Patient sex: F
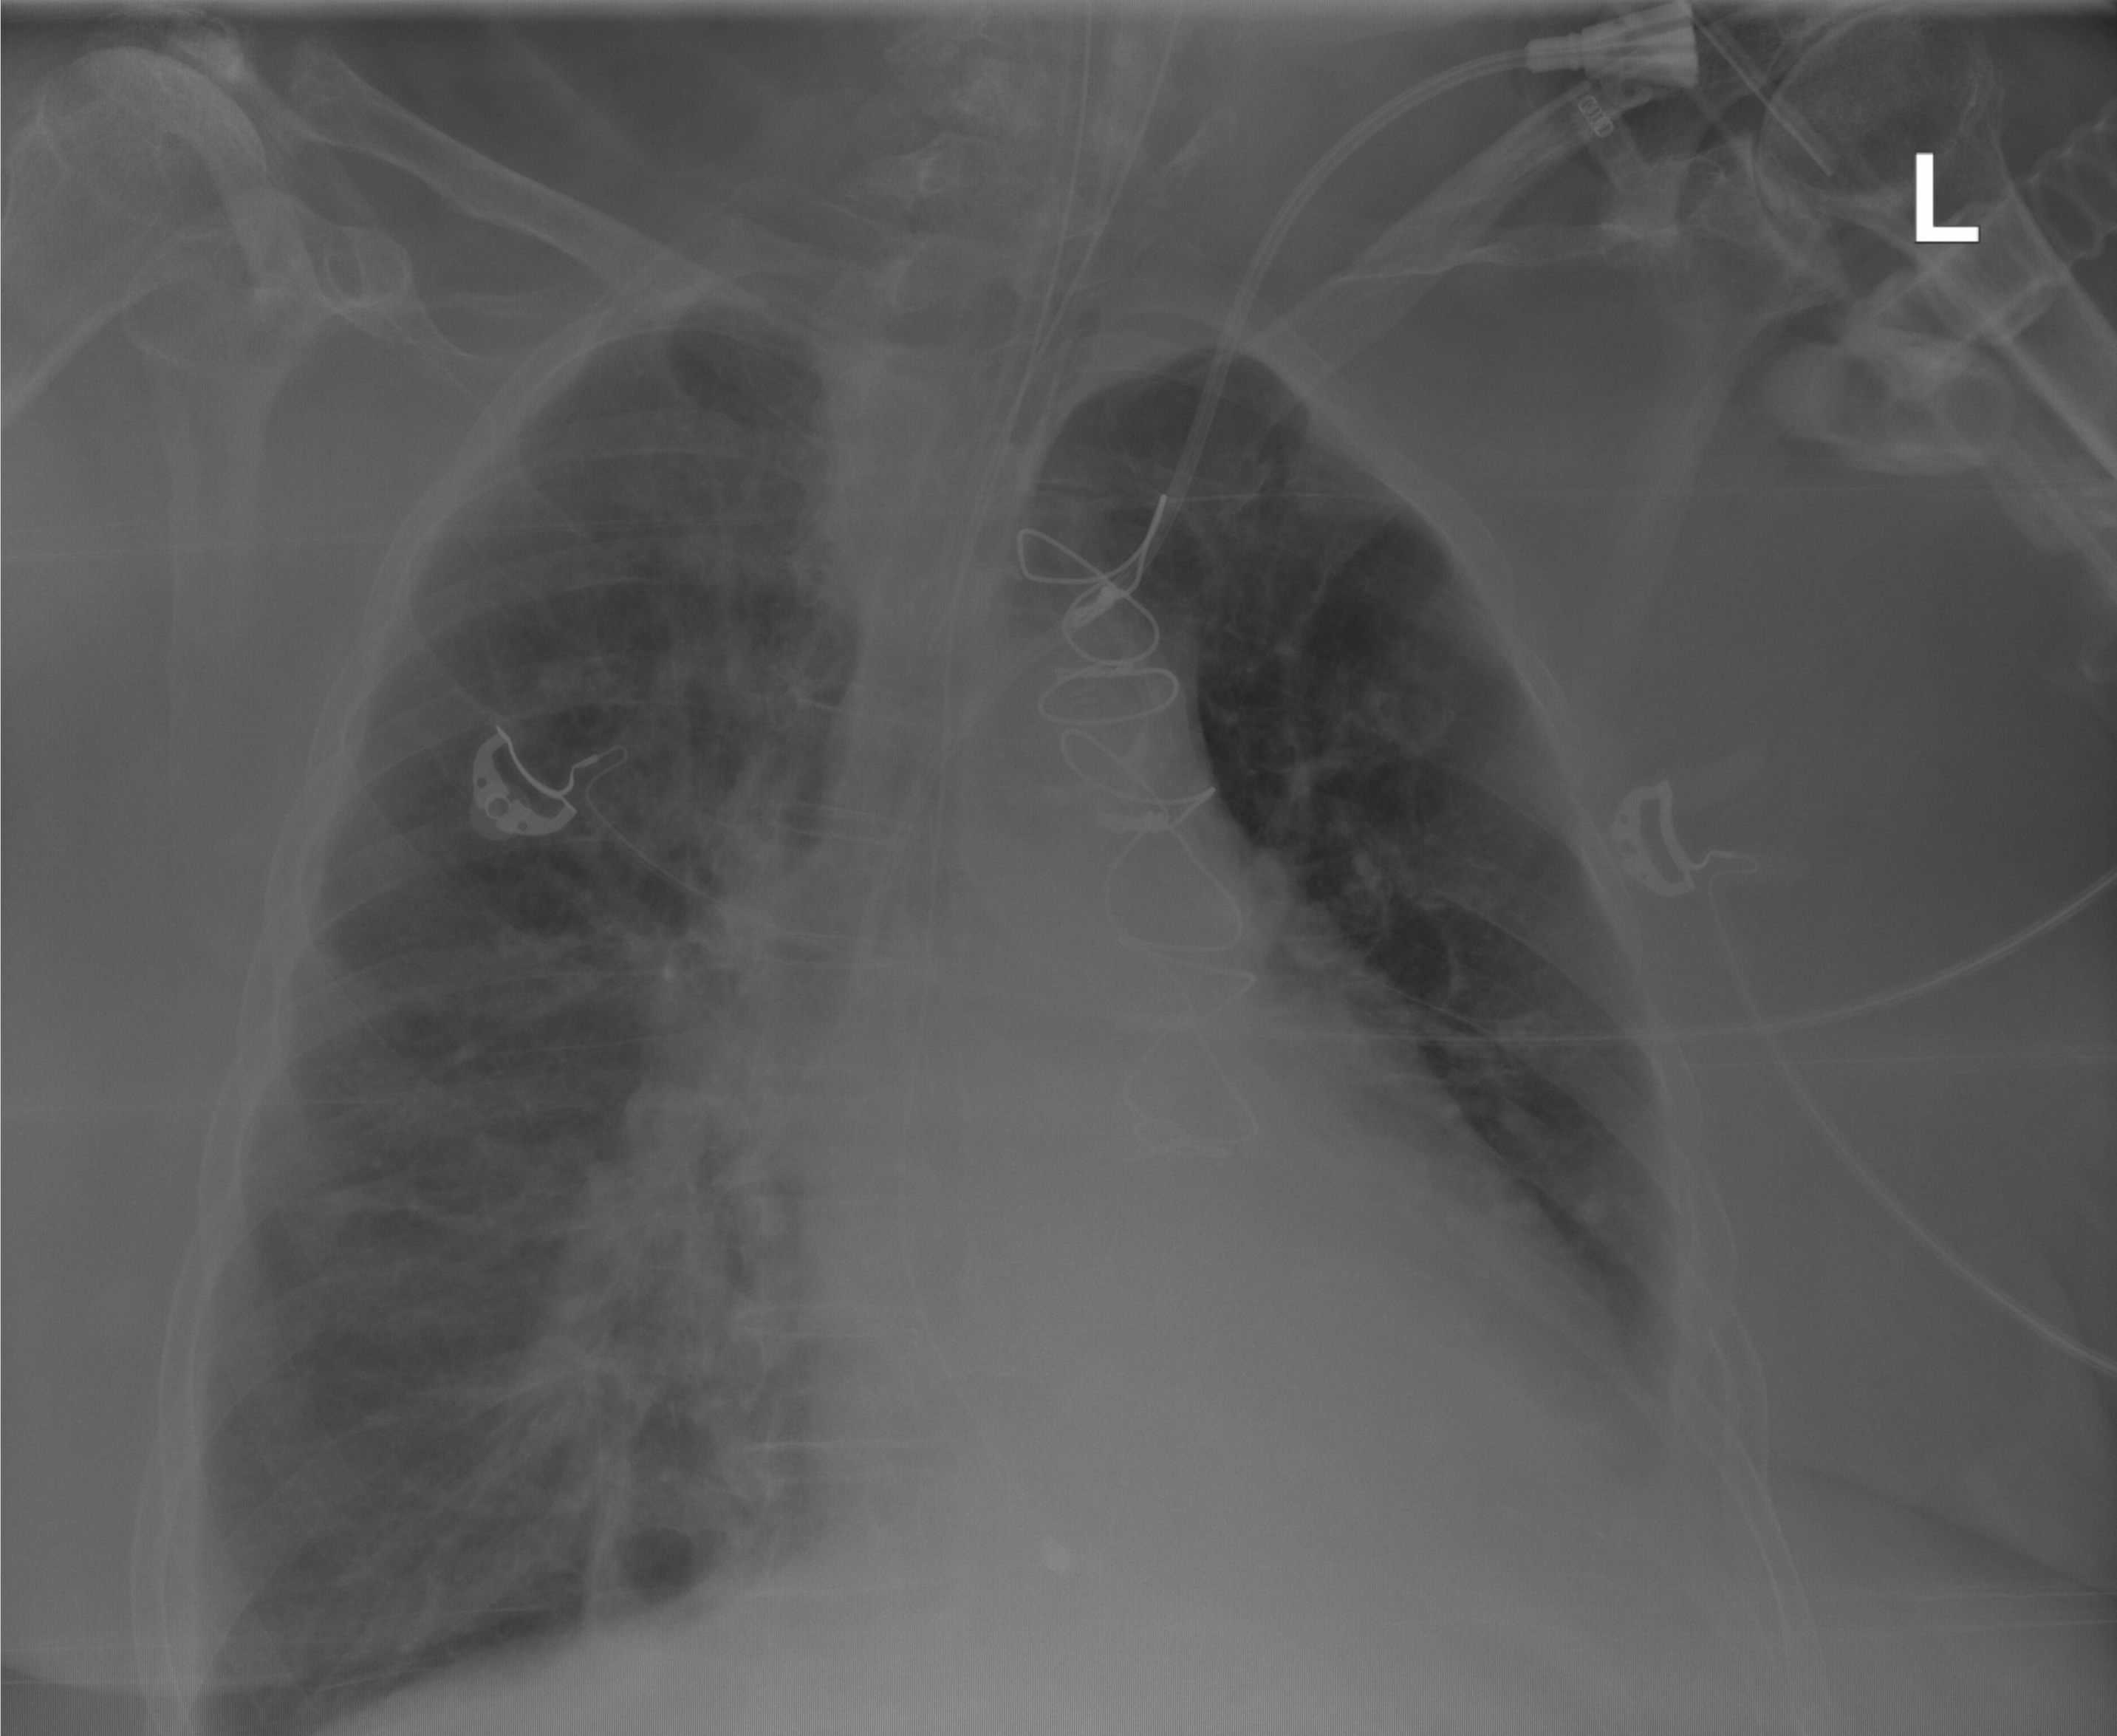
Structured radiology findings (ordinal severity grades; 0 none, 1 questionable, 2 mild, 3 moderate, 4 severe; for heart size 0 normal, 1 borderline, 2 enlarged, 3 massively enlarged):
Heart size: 2
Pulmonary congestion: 2
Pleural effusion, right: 0
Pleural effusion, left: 2
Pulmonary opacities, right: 2
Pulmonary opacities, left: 0
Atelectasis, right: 2
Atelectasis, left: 2